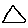
Label: triangle